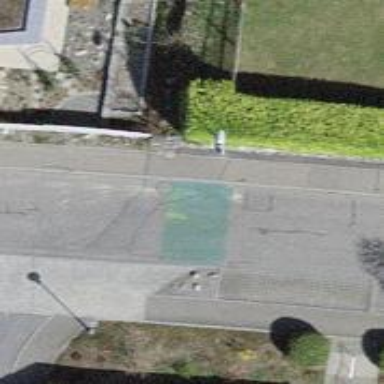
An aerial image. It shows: Unmarked crossing on footway.